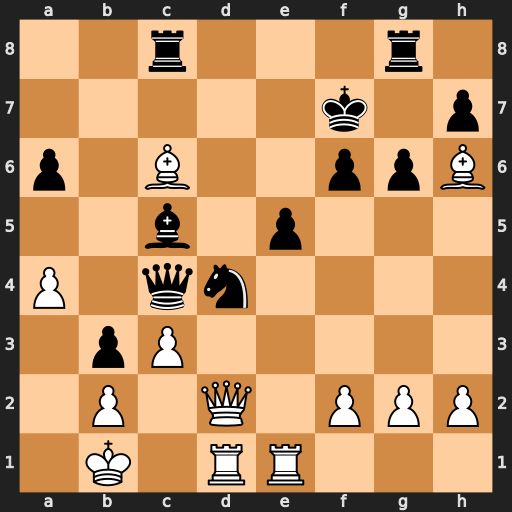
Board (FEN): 2r3r1/5k1p/p1B2ppB/2b1p3/P1qn4/1pP5/1P1Q1PPP/1K1RR3
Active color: w
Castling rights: -
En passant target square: -
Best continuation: cxd4 Bb4 Bd5+ Qxd5 Qxb4